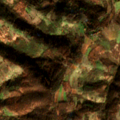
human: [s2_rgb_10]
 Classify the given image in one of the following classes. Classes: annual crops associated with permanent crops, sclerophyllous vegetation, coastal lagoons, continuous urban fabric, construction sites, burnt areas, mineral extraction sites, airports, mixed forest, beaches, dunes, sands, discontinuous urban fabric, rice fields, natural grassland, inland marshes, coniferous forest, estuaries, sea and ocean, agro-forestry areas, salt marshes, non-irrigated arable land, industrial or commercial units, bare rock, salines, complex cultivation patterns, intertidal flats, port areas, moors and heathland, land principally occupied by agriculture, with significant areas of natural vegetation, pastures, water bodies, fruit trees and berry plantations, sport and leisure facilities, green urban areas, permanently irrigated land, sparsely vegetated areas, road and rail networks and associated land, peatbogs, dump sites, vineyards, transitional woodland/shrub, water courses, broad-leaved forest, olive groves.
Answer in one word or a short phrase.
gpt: pastures, complex cultivation patterns, land principally occupied by agriculture, with significant areas of natural vegetation, broad-leaved forest, transitional woodland/shrub